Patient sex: M
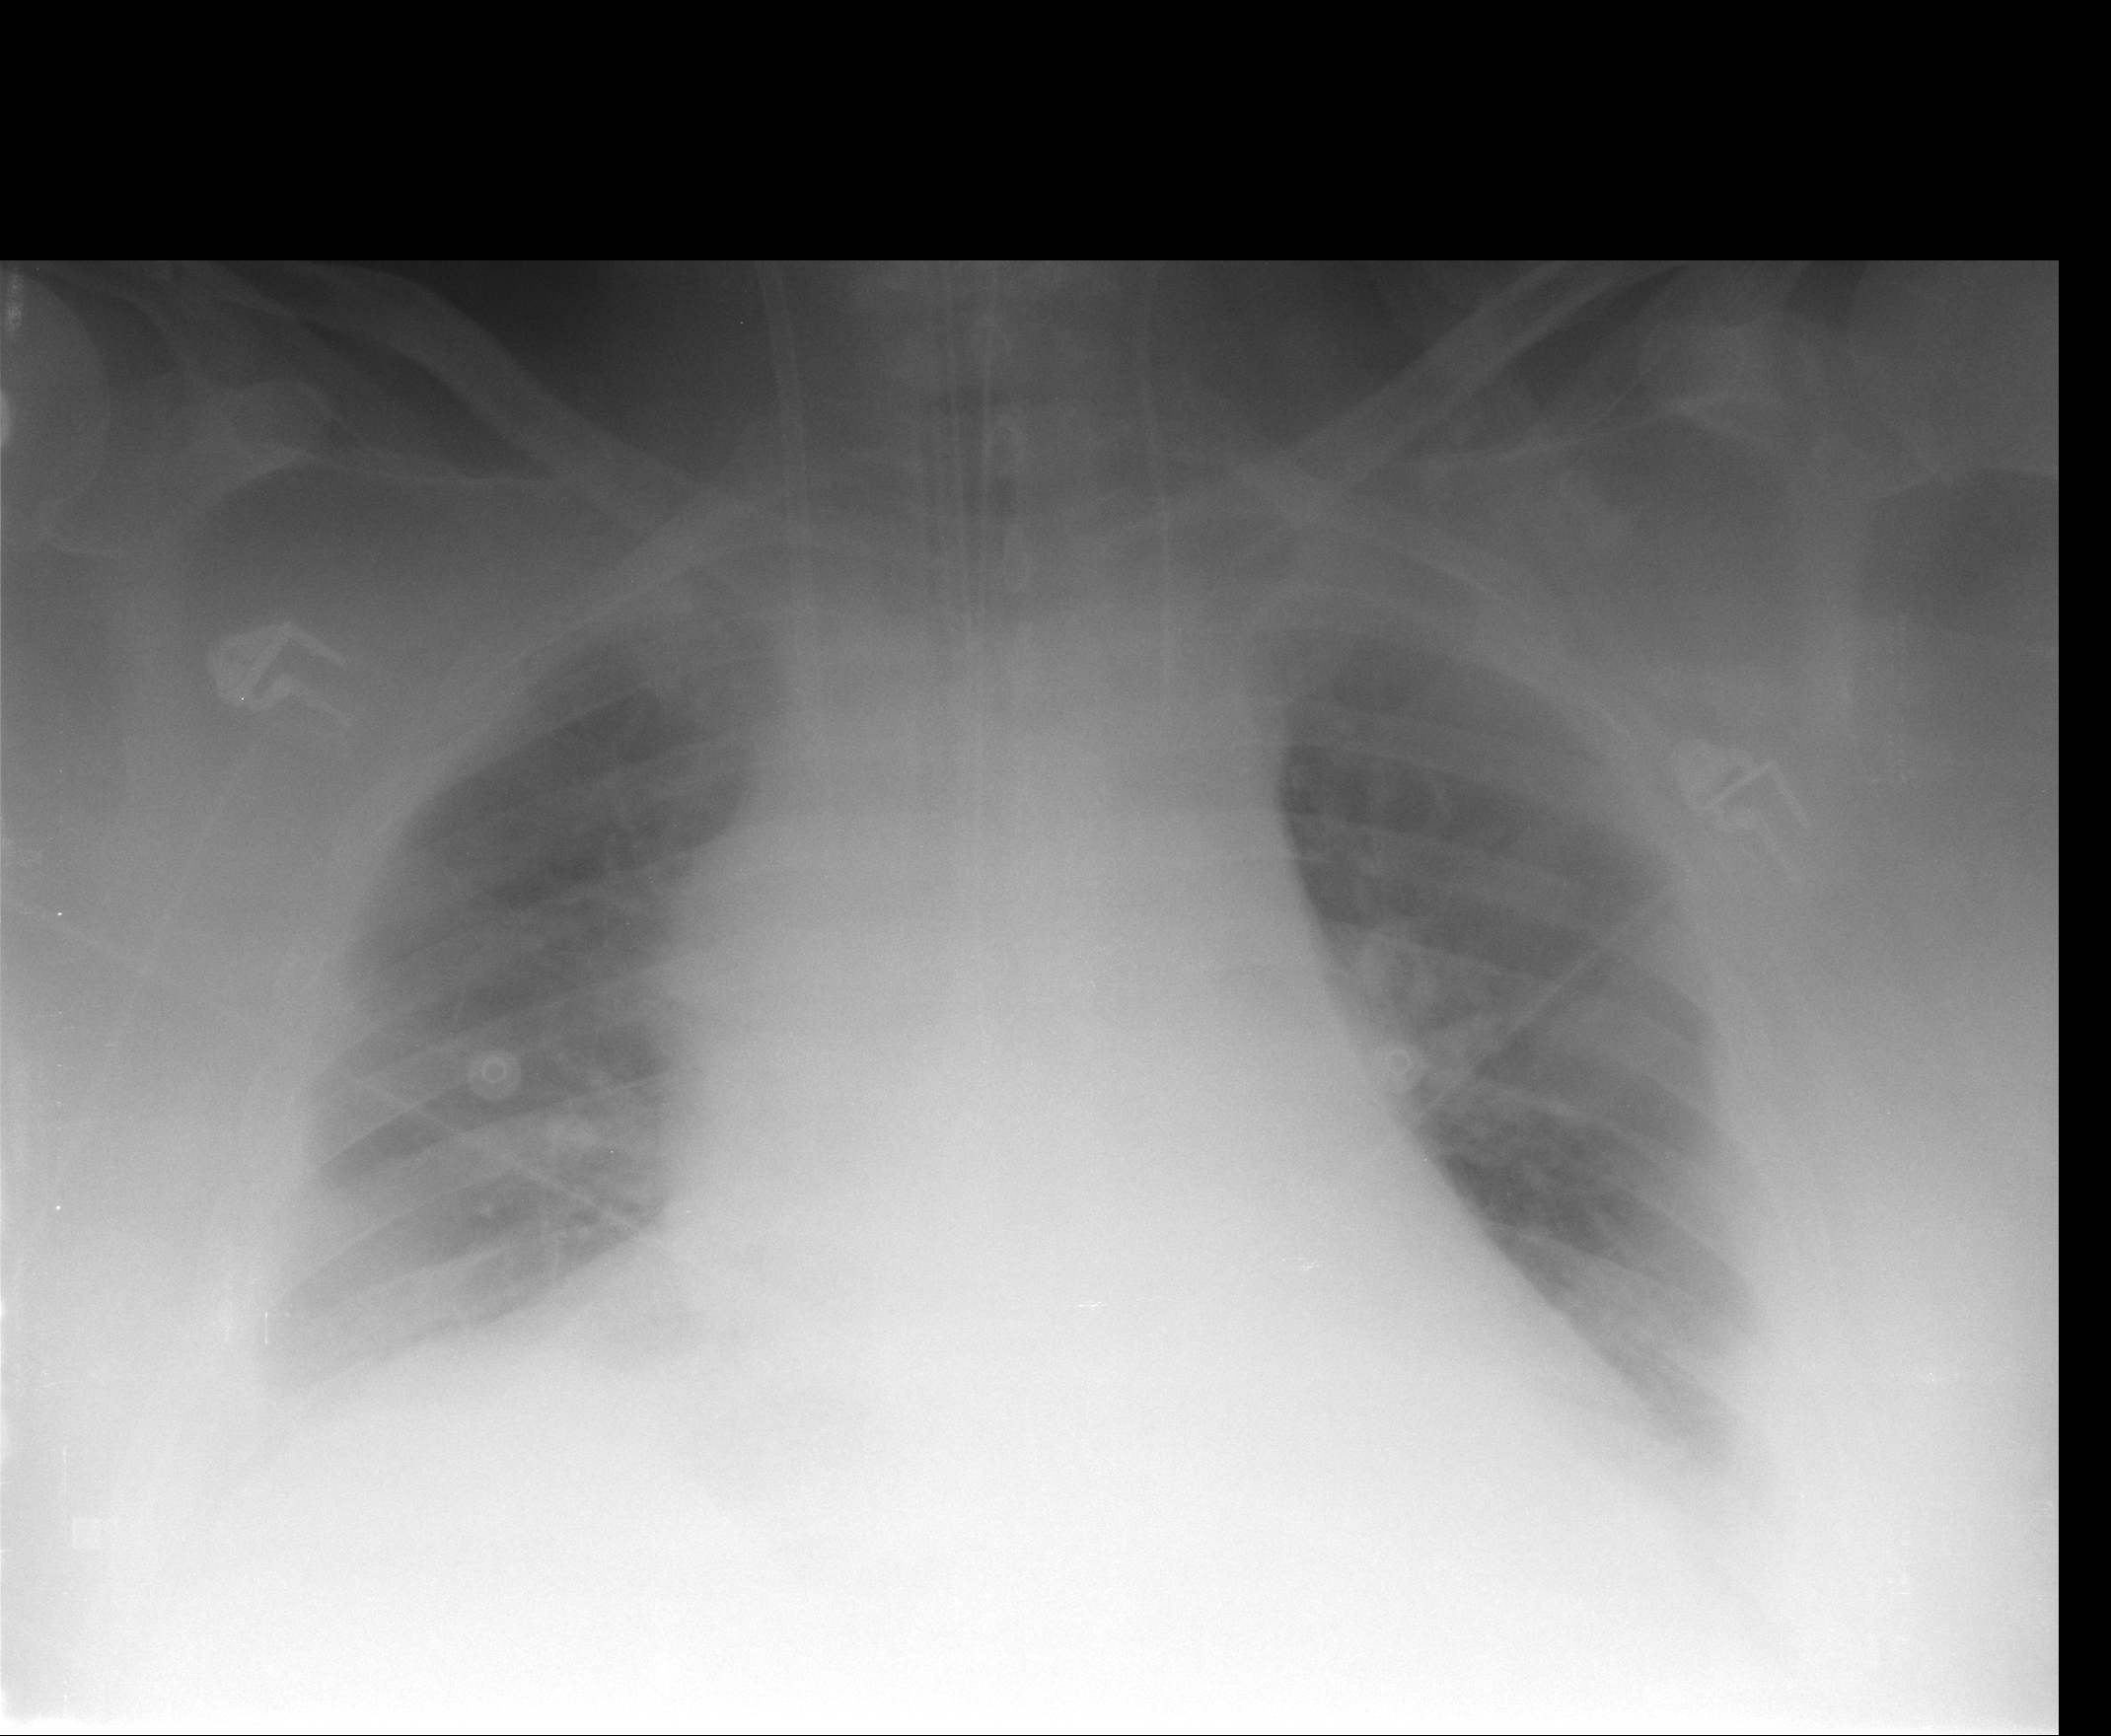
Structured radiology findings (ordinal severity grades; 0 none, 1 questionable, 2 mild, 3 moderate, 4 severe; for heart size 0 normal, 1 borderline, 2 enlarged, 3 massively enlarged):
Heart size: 3
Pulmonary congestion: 3
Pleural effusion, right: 2
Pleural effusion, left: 2
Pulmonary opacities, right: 0
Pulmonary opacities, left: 0
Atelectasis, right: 3
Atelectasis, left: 3